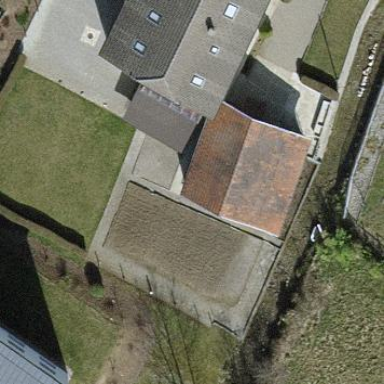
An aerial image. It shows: Shed.